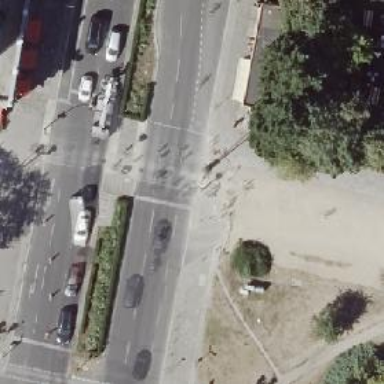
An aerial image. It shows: Crossing with traffic signals.